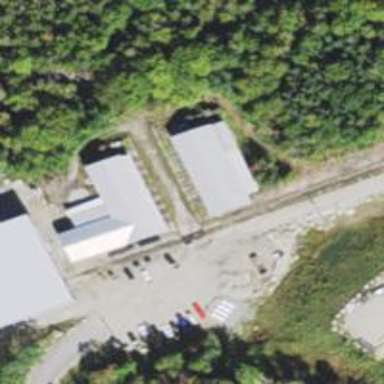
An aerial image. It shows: Preserved narrow-gauge railway in service yard.